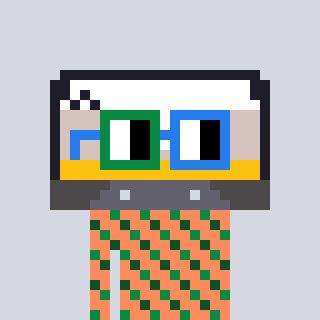
a pixel art character with square green and blue glasses, a cassette tape-shaped head and a peachy-colored body on a cool background